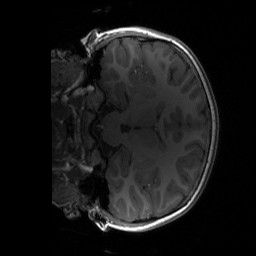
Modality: T1w
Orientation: coronal
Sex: female
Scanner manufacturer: siemens
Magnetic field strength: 3 T
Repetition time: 1.9 s
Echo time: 0.00243 s